Question: In my Access database, I have a table called "Demande". I want to read all of the records in the column "Numero de Commande" and read the largest number in the column so that I can use that number for the next new record.
So here is my table:

The Key Index is for the Numero de Commande.
and here is my code currently:
'''
Dim highestInt as Integer
Dim newNumeroCommande as Integer
Set currentDatabase = CurrentDb
Set rstDemande = currentDatabase.OpenRecordset("Demande")
' Find the highest integer in the column "Numero de Commande"
newNumeroCommande = highestInt + 1
rstDemande.AddNew
rstDemande("Numero de Commande").Value = newNumeroCommande
rstDemande.Update
'''
Thank you for all help.
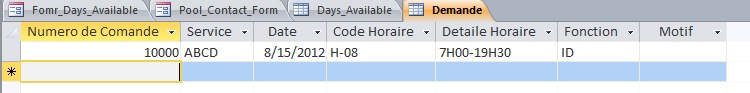
Answer: As long as the column only contains numeric values with no alpha's then you can use:
'''
NewNumeroCommande = Dmax("[Numero de Commande]", "Demande") + 1
'''
Note: This is not my recommended method but just an in-built option of Access, if possible then you can save yourself the hassle by using Autonumbering, or alternatively you could have a seperate "counter" table which records the highest record number, when you wish to create another, you could lock this table, increment the value by one (and then use this) and then release the lock, this would be more effective in a multi-user environment.